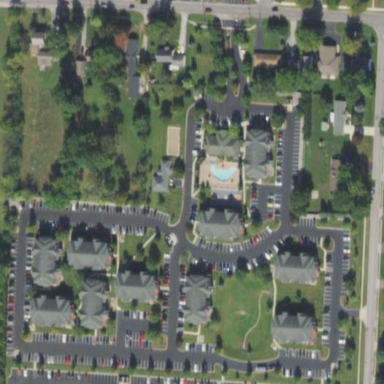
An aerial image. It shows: Residential area within neighborhood.